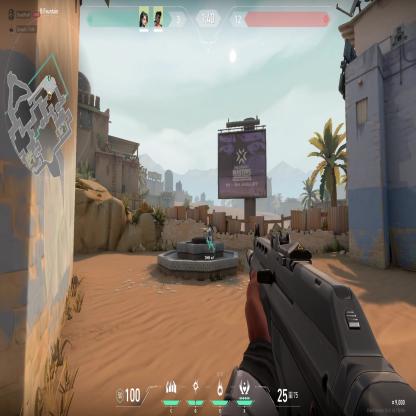
Label: teammate